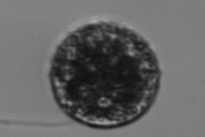
Label: Vicicitus_globosus